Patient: sex M, age 72
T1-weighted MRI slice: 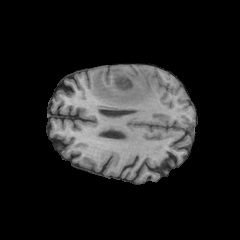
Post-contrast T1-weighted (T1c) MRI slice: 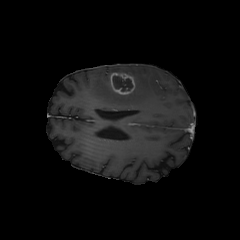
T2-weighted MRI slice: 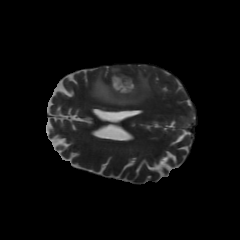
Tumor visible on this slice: yes
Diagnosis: Glioblastoma, IDH-wildtype
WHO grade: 4